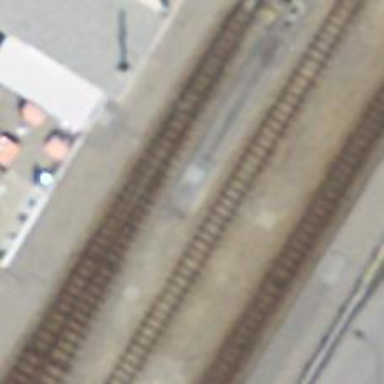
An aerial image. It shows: Platform for public transport at railway station.